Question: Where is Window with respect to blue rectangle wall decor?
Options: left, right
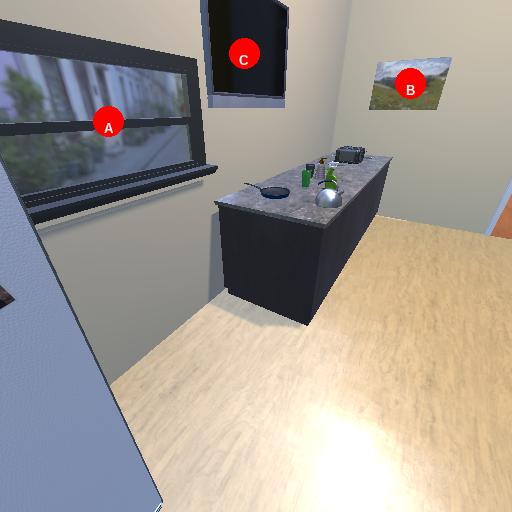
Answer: left